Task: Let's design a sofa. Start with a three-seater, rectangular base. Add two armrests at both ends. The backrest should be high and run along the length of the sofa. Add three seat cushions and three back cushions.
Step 149:
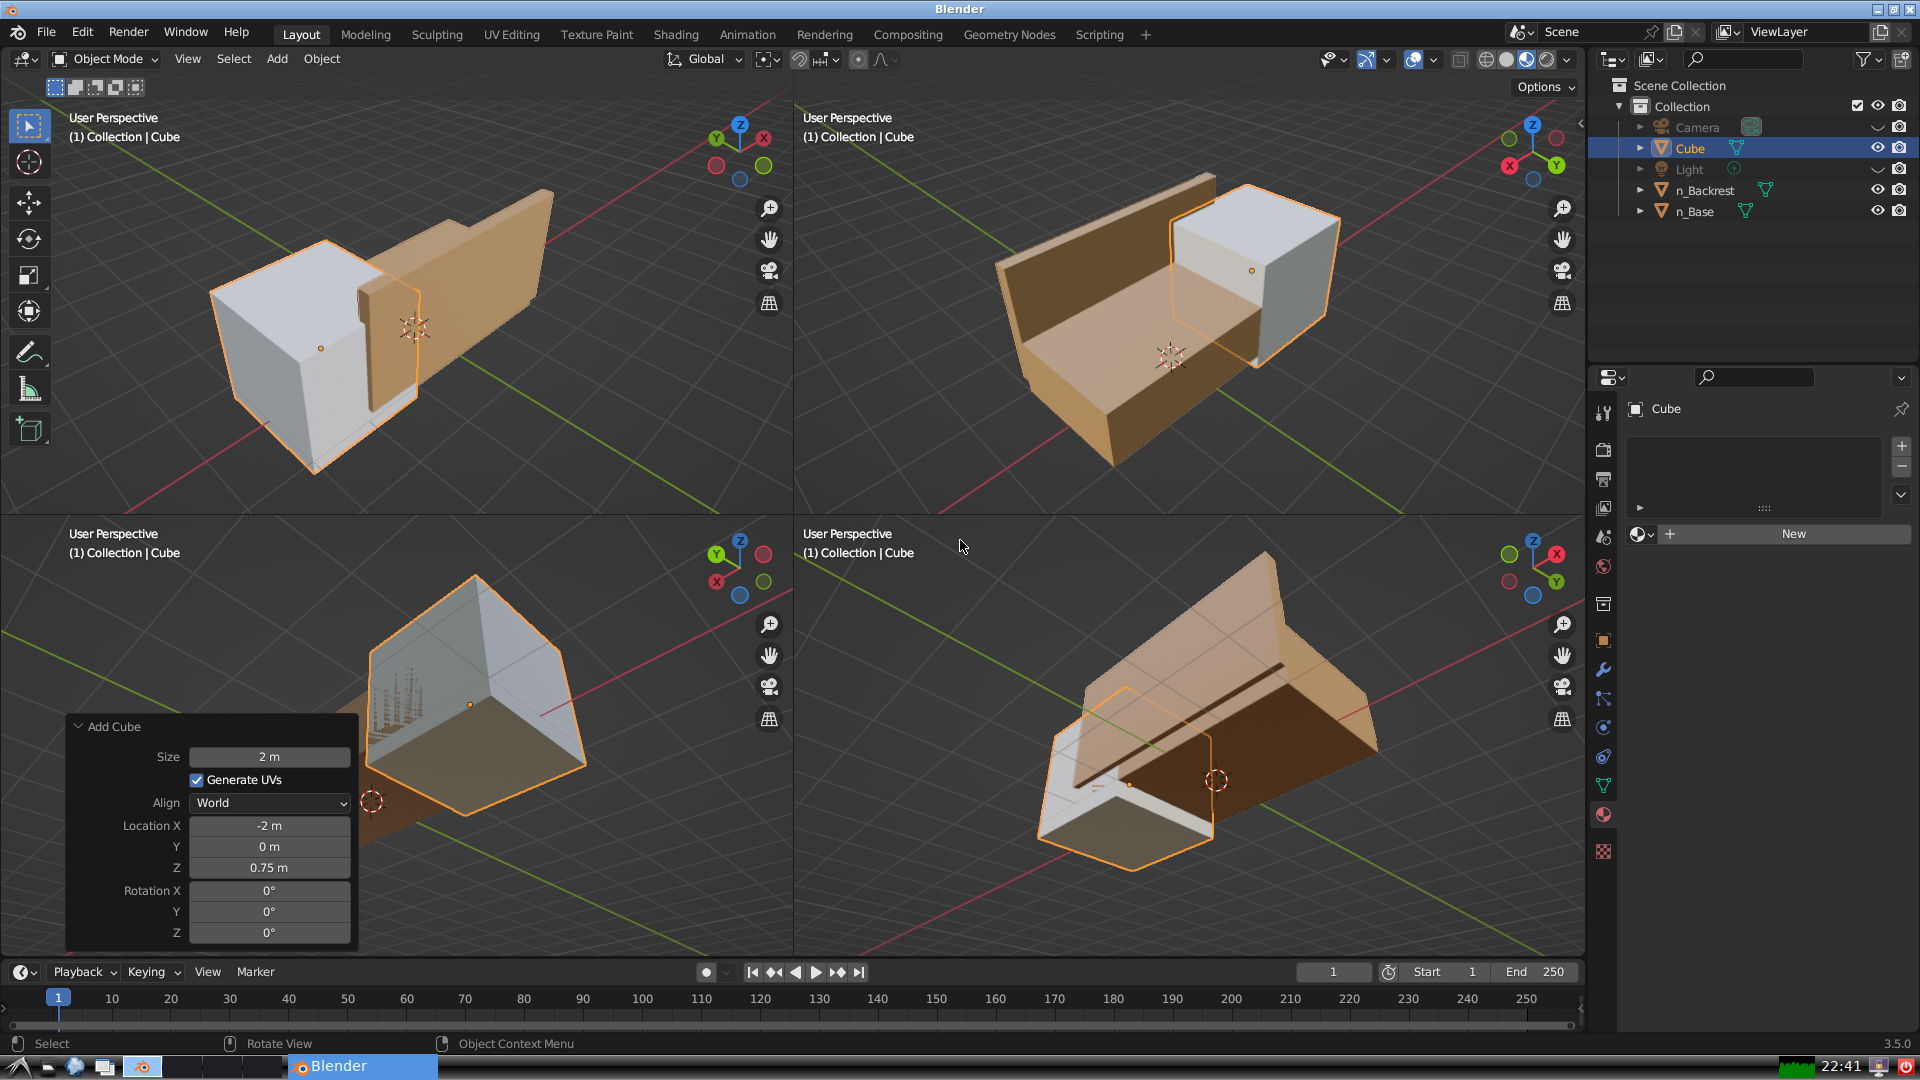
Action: {"mouse_move": [1608, 631]}